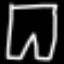
Label: pants